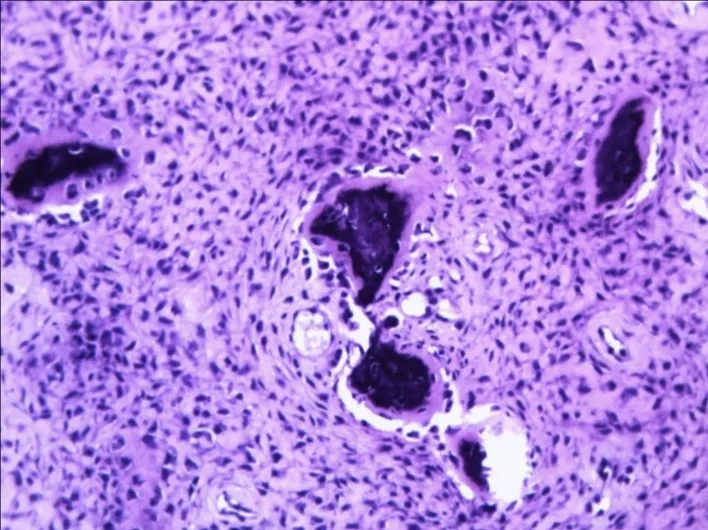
Histopathological examination (HPE) revealed spindle to stellate stromal cells embedded in dense fibrous stroma.
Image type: pathology (h&e)